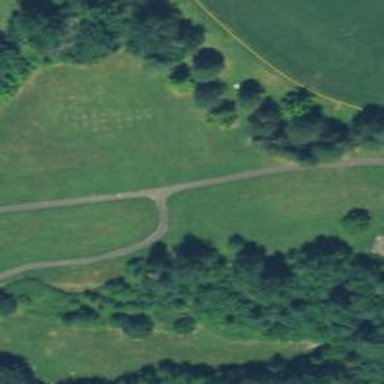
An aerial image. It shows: Path.